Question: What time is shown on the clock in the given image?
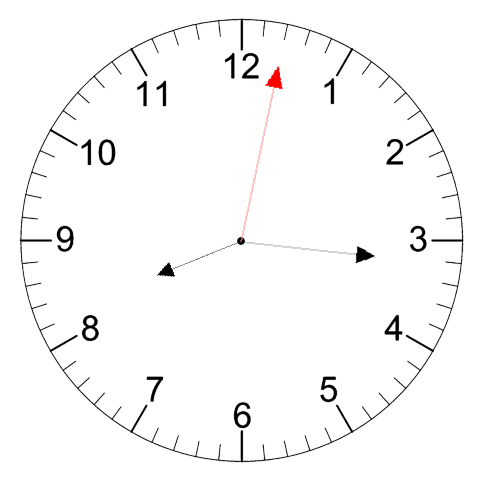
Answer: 08:16:02